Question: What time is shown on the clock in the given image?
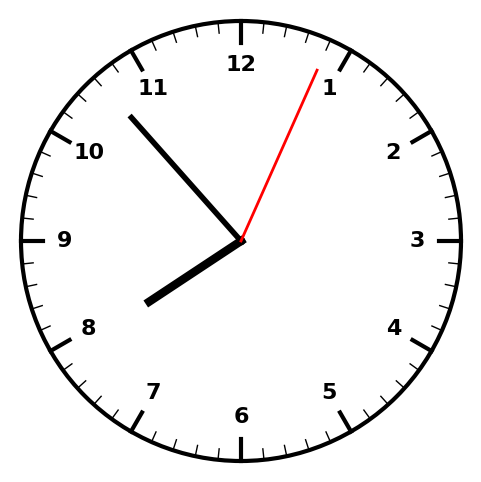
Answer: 07:53:04